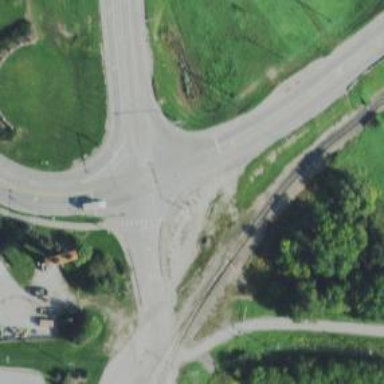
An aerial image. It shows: Secondary link road.